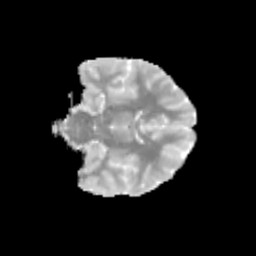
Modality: MD
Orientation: coronal
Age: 10
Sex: male
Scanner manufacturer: siemens
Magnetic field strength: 3 T
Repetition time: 3.8 s
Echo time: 0.07 s